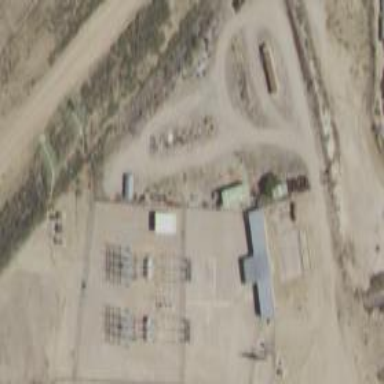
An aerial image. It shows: Distribution level power substation enclosed by fence.